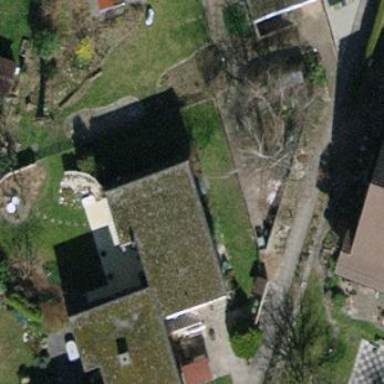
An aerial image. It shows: Terrace building.